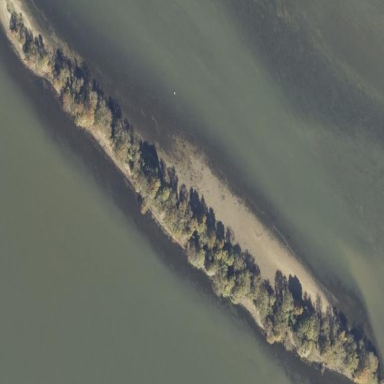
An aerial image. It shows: Islet covered with woodland.